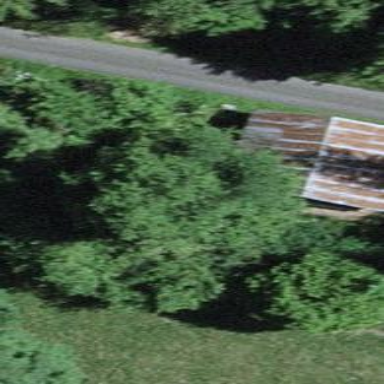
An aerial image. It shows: Rural barn.